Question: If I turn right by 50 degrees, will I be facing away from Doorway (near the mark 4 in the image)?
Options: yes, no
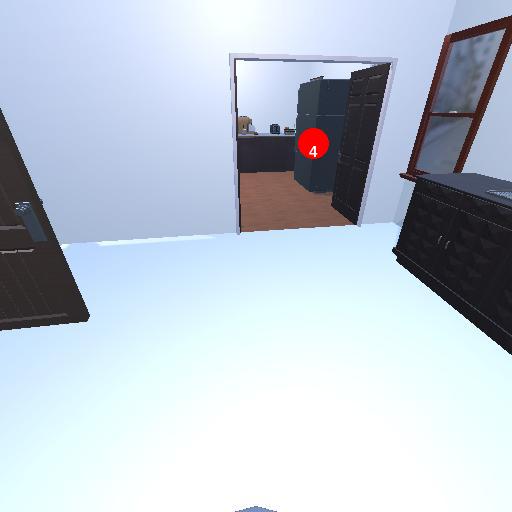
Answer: yes